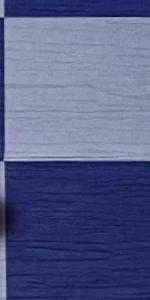
Label: Empty